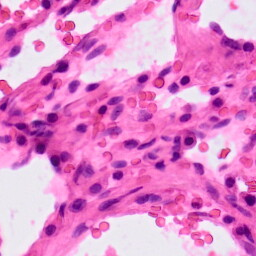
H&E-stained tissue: Lung